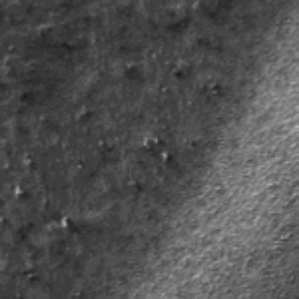
Label: frost